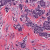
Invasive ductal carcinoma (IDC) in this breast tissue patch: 0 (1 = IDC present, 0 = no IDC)